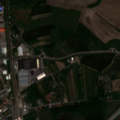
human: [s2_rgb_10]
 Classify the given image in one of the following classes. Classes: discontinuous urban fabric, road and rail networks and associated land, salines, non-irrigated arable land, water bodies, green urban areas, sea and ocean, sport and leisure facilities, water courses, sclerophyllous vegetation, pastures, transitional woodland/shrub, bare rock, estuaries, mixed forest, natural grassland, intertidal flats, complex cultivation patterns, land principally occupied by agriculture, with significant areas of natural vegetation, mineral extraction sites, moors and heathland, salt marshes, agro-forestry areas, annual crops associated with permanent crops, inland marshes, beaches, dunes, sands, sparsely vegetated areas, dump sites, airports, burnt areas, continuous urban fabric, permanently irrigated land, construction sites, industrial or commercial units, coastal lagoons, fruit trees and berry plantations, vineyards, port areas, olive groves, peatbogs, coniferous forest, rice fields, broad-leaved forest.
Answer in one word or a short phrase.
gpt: discontinuous urban fabric, industrial or commercial units, non-irrigated arable land, land principally occupied by agriculture, with significant areas of natural vegetation